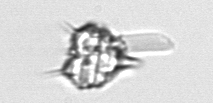
Label: Protoperidinium